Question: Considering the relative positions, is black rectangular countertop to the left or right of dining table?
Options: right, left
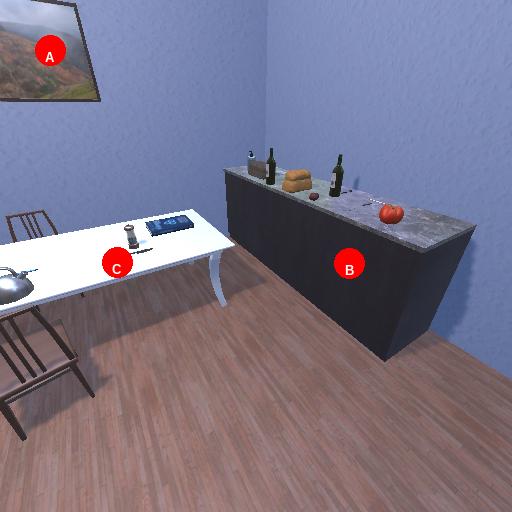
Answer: right